Field crop: maize
Growth stage: 2
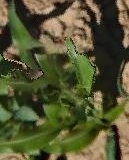
Species: maize